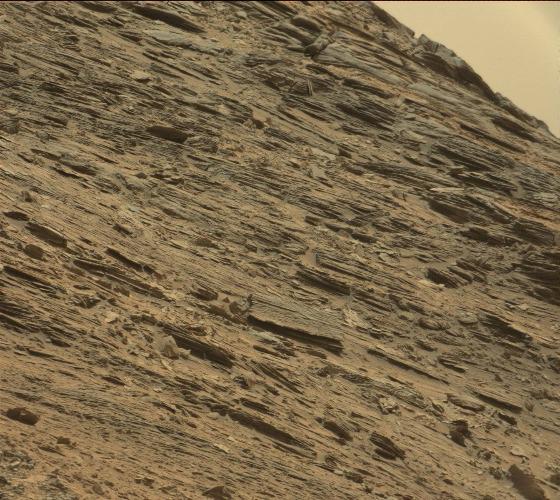
Terrain classes present: Bedrock, Sky / Distant Mountains